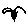
Label: bird